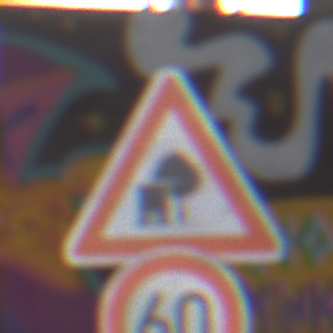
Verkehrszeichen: UnzureichendesLichtraumprofil
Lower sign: Geschwindigkeit60
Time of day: Midday
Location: Roofed (Special)
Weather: Overcast
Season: NotSpecified
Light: Natural